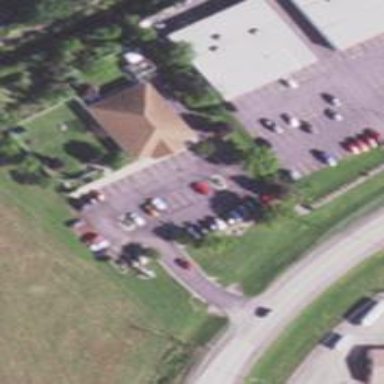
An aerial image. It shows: Veterinary facility.